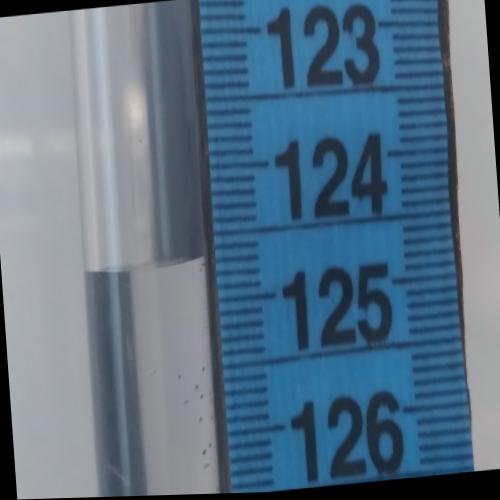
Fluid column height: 124.7 cm